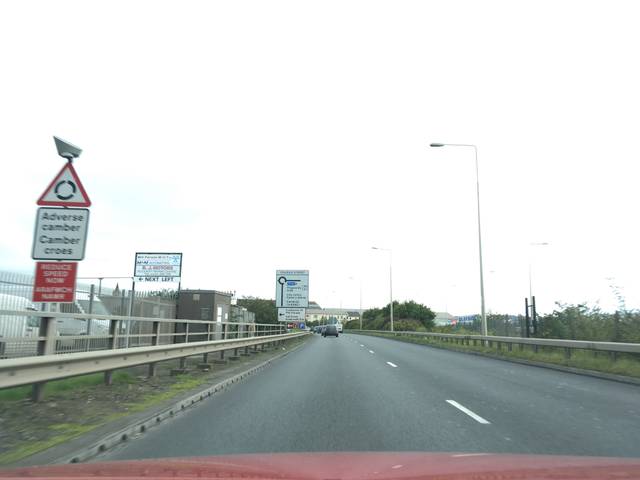
Region: United Kingdom
Coordinates: 51.573, -2.986